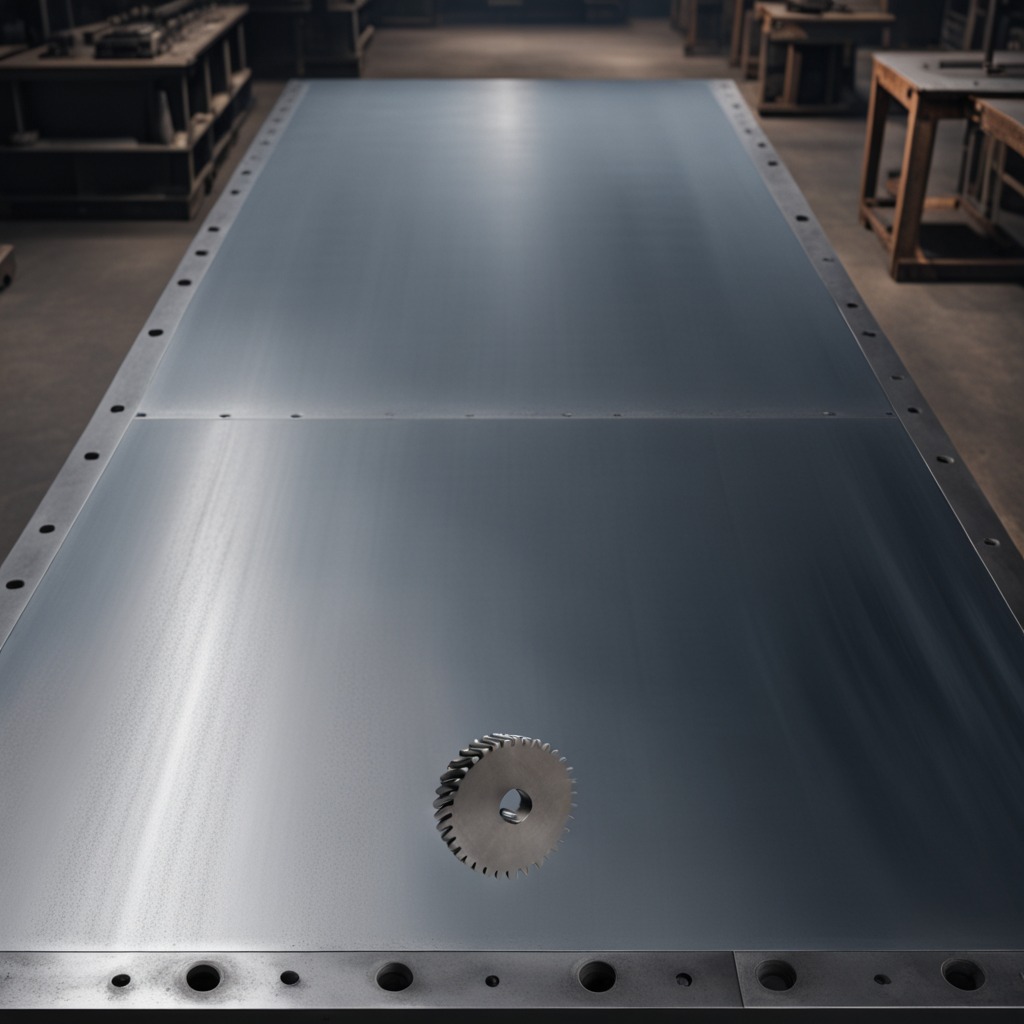
A steel gear with teeth lies on the cold steel table in a mining workshop.